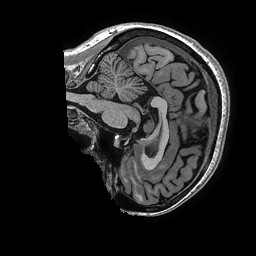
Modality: T1w
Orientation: sagittal
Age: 41
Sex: female
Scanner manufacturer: ge
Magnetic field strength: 3 T
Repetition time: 0.006952 s
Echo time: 0.00292 s